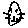
Label: cat